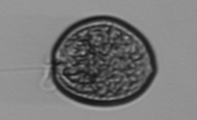
Label: Prorocentrum